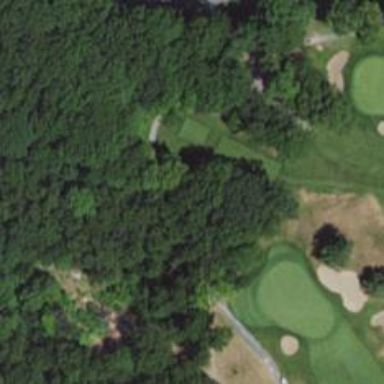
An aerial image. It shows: Service road designated as golf cart path.